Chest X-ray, PA view. Patient: 40 years old, sex F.
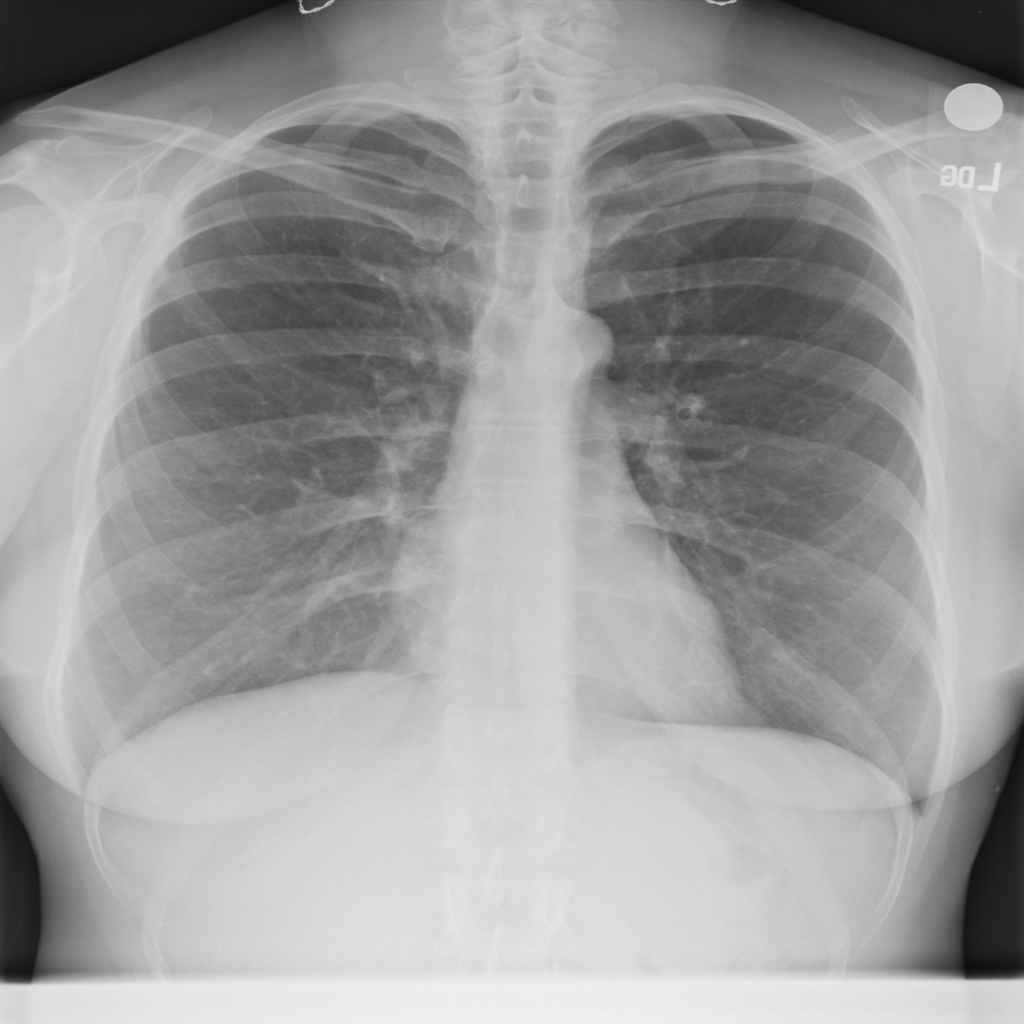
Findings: No Finding